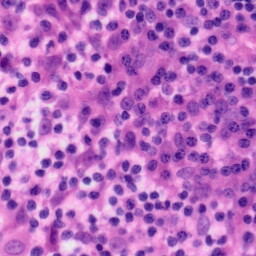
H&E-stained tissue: Tonsil